Question: My page has several tables on it, and before each table, a line is showing. I don't want that line.
Here is an example:
HTML:
'''
echo '<h4>Posting Information</h4>';
echo '<table class="showApp">
<tbody><tr>';
echo sprintf('<td><label>Location: </label>%s</td>',$posting['LocationName']);
echo sprintf('<td><label>Created: </label>%s</td>',$posting['ApplicantPostingCreated']);
echo sprintf('<td><label>Department: </label>%s</td>',$posting['DepartmentName']);
echo sprintf('<td><label>Position: </label>%s</td>',$posting['PositionName']);
echo '</tr></tbody>
</table>';
'''
CSS:
'''
.showApp td, .showApp tr, .showApp th, .showApp {
border: 0px;
border-collapse: collapse;
padding: 0px;
}
'''
And it displays:

How do I get rid of that line?
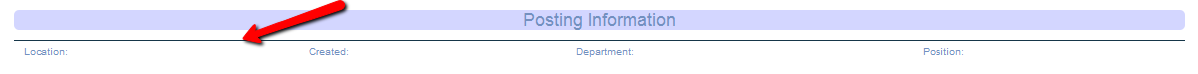
Answer: what worked is this:
'''
table.showApp tbody tr td { border: 0px; }
'''